Question: I've written this simple piece of code for testing out my arduino and RGB led.
'''
int redled=11;
int blueled=10;
int greenled=9;
void setup()
{
pinMode(redled, OUTPUT);
pinMode(blueled, OUTPUT);
pinMode(greenled, OUTPUT);
}
void loop()
{
digitalWrite(greenled, HIGH);
digitalWrite(blueled, HIGH);
delay(1000);
digitalWrite(greenled, LOW);
digitalWrite(blueled, LOW);
delay(1000);
}
'''
Here is a picture:

(220O resistors, in case you are wondering.)
As you can see, I've coded the green and blue to blink, but after I upload it onto my arduino, the red LED actually blinks. Why is this happening? How do I fix it?
Any help would be appreciated!
When I unplug the red wire altogether, the program works as expected, but now, when I plug it back in, it flashes like this:
WHITE
red
WHITE
red
What is the problem now?
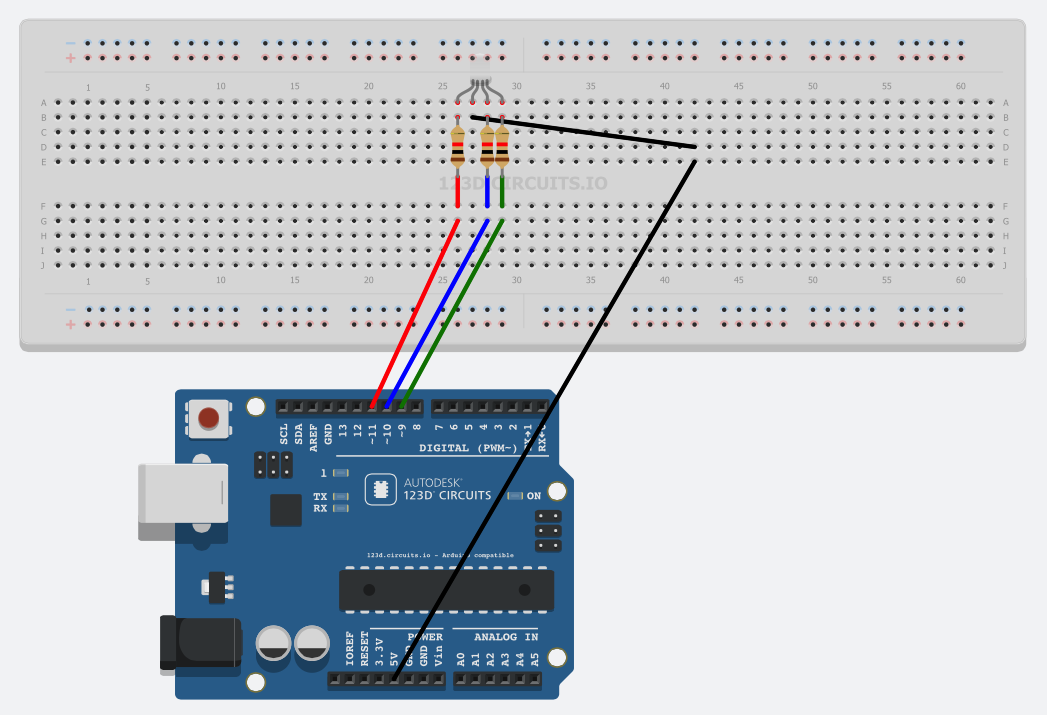
Answer: Your problem is that you have not turned the red LED off. Off means it needs a 'HIGH' on the pin as you have a common anode configuration, so the LED elements go on when the voltage is 'LOW' (not 'HIGH').
You are flashing the blue and green outputs, but the red pin is low all the time. So that means it is on (as the common anode is at +5V). This is because blue+green+red = white (when the blue and green outputs are 'LOW'), whereas red alone is obviously red (when the blue and green outputs are 'HIGH').
So add in 'setup()':
'''
digitalWrite(redled, HIGH);
'''